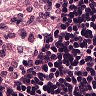
Metastatic tissue present: no